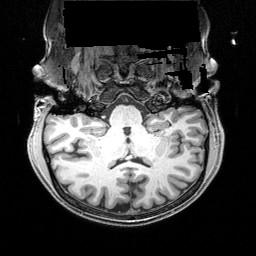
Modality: T1w
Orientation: sagittal
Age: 29
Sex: male
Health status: healthy